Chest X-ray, PA view. Patient: 43 years old, sex M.
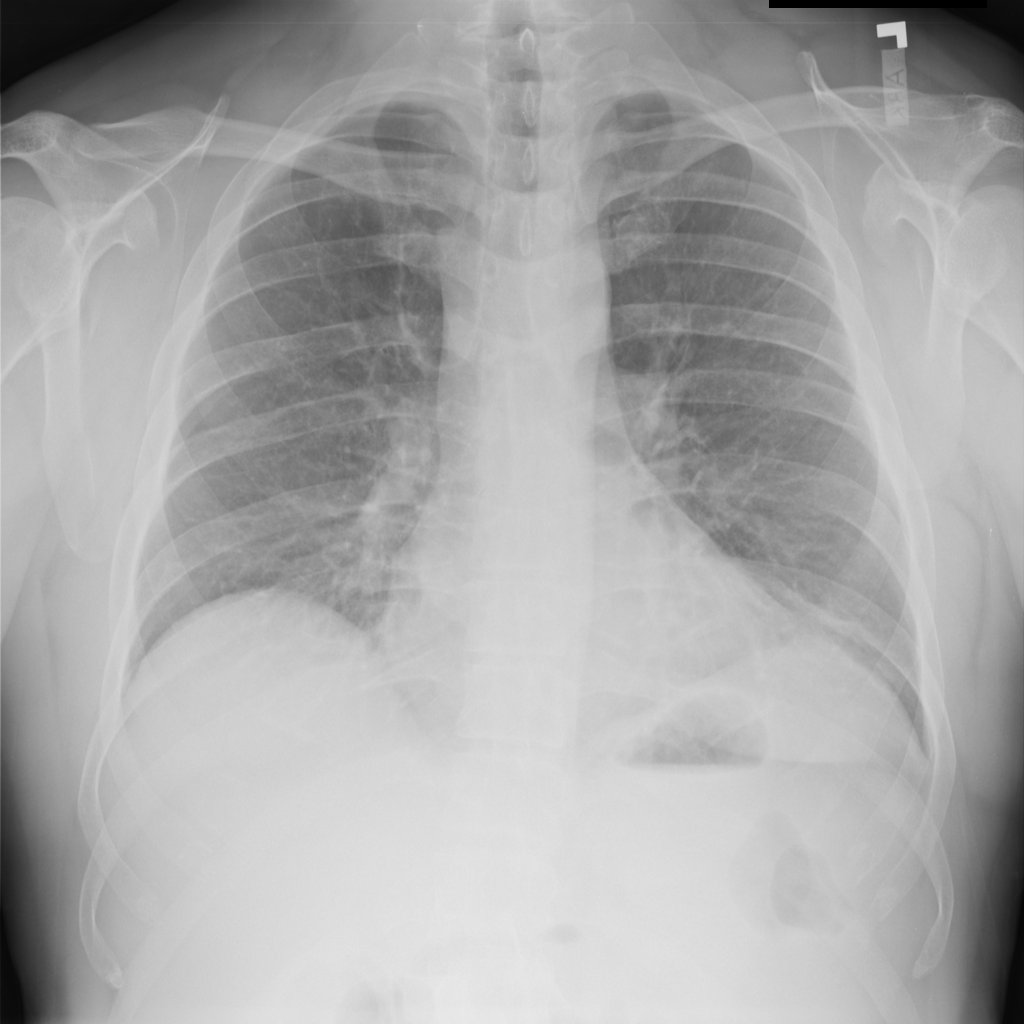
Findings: No Finding